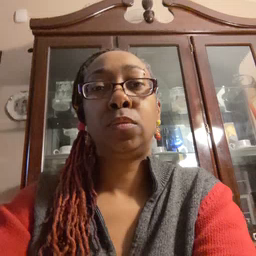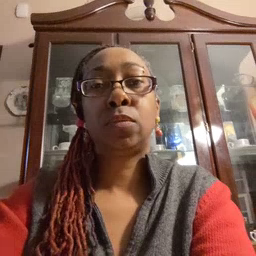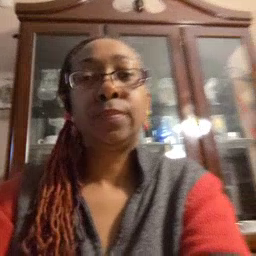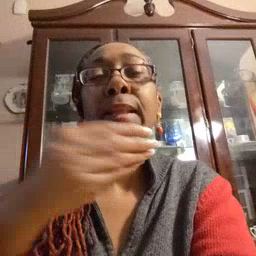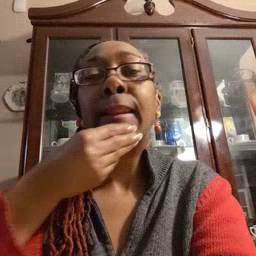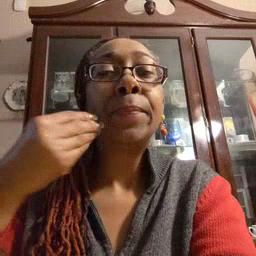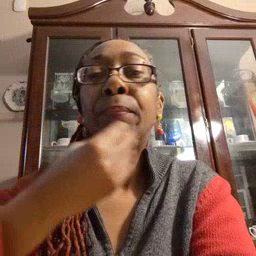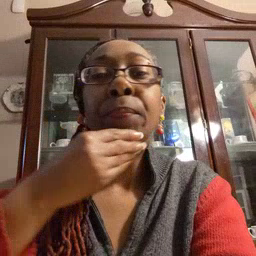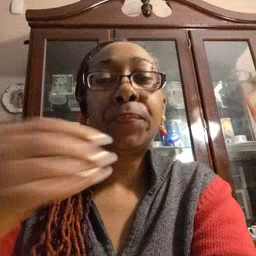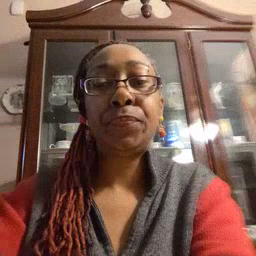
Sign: napkin